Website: home-depot
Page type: delivery-shipping
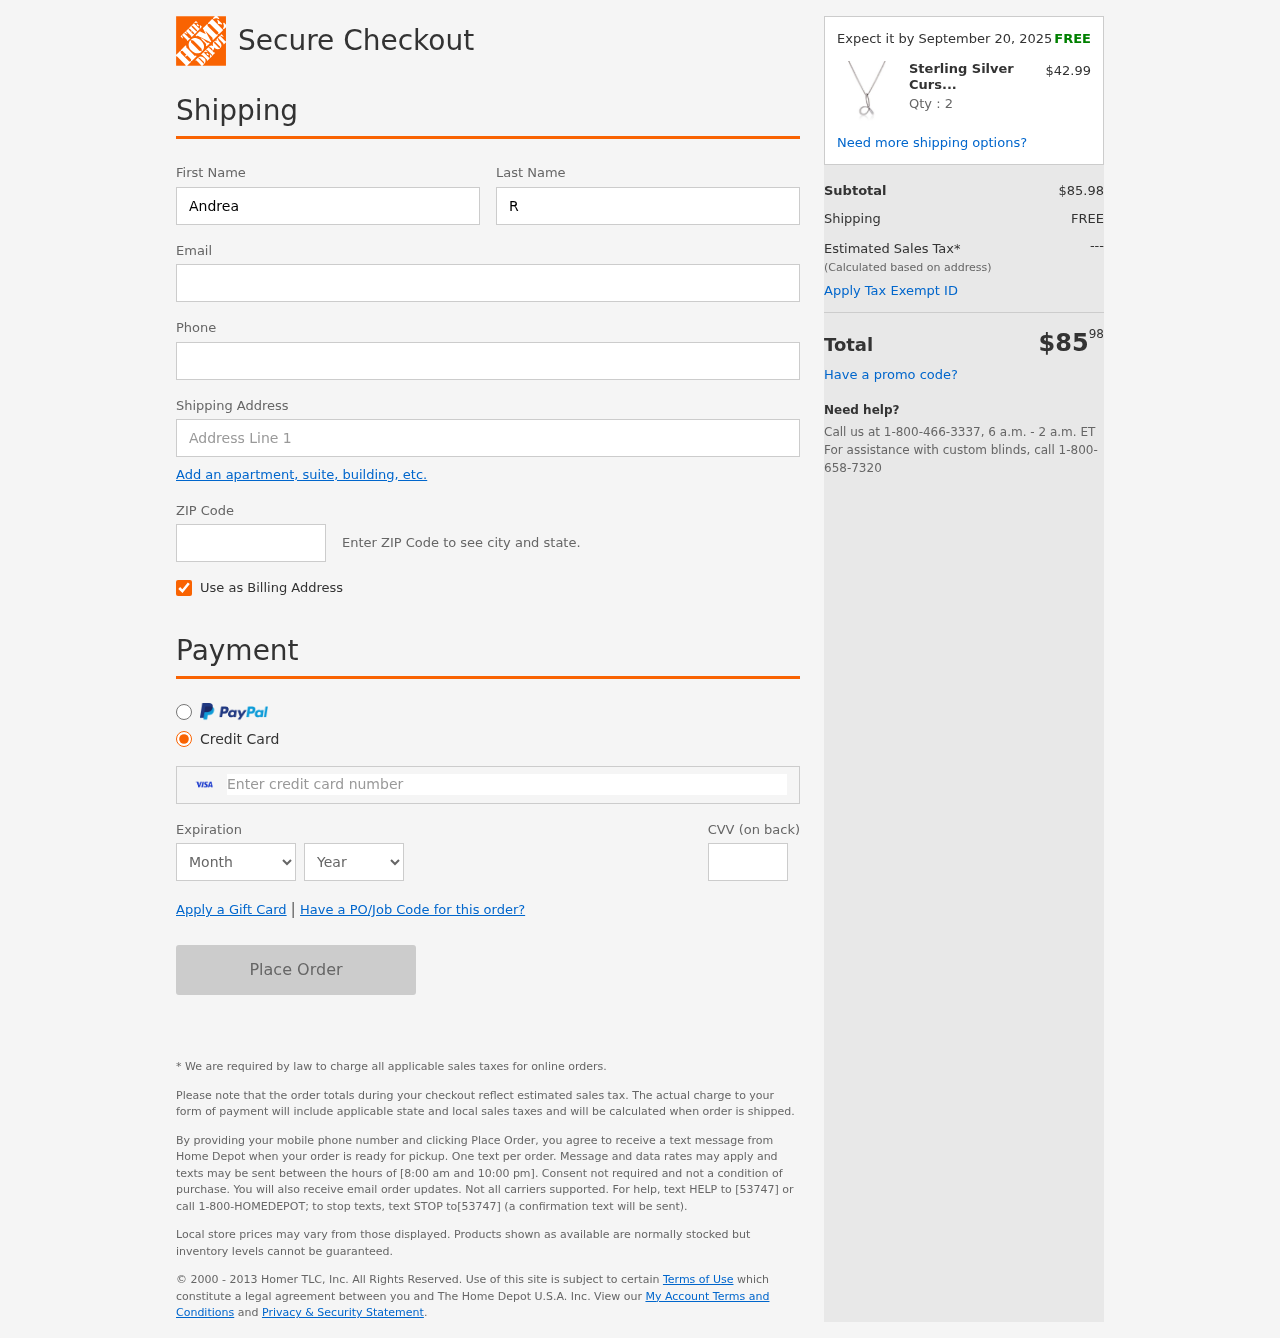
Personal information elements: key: PII_CARD_CVV
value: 039
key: PII_CARD_EXPIRY_MONTH
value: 09
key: PII_CARD_EXPIRY_YEAR
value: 26
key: PII_CARD_NUMBER
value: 4796 4973 1636 1482
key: PII_EMAIL
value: areese@gmail.com
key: PII_FIRSTNAME
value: Andrea
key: PII_LASTNAME
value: Reese
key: PII_PHONE
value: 8036939069
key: PII_POSTCODE
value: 65409
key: PII_STREET
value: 4872 Antonio Wells Apt. 778
Product elements: key: PRODUCT1_NAME
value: Sterling Silver Cursive Script Initial "D" Pendant Necklace, 18"
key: PRODUCT1_PRICE
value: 42.99
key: PRODUCT1_QUANTITY
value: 2
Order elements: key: ORDER_DELIVERY_DATE
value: Expect it by September 20, 2025
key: ORDER_SUBTOTAL
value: $85.98
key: ORDER_SHIPPING_COST
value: FREE
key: ORDER_TOTAL
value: $8598